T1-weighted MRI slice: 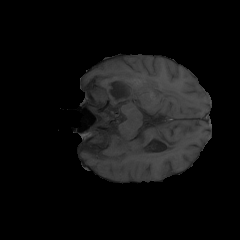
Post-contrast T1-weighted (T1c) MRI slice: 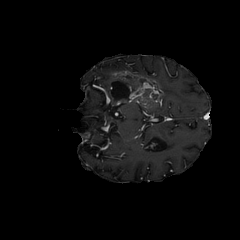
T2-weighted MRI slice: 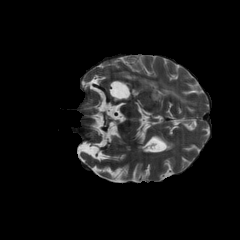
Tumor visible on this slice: yes